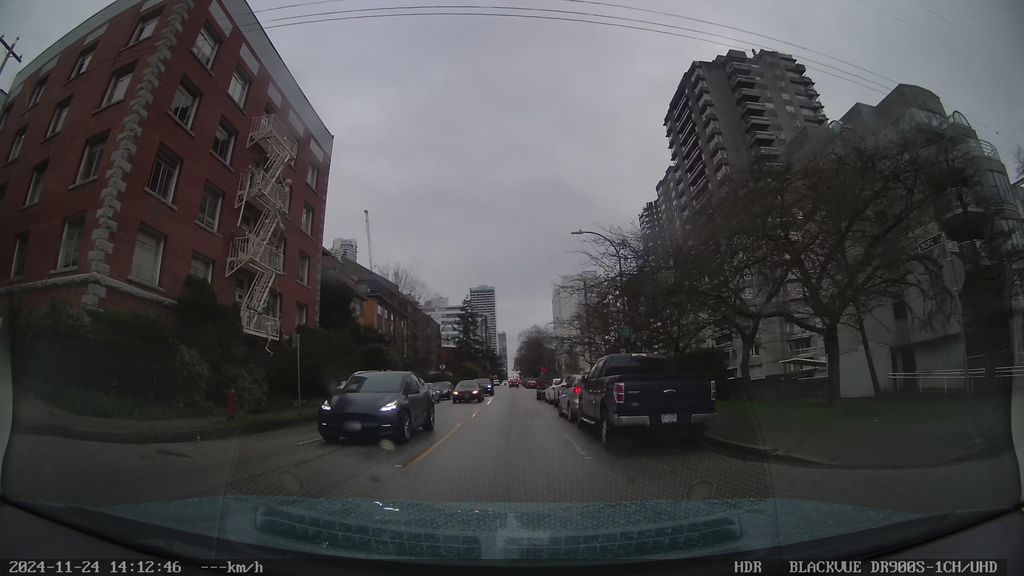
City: vancouver